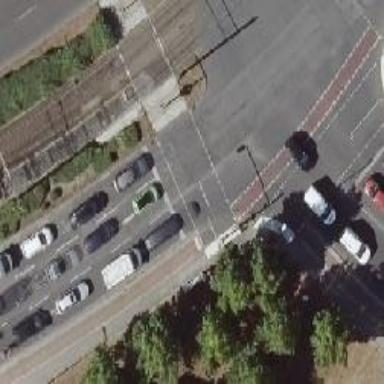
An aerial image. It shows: Secondary road with asphalt surface and lane markings.